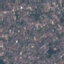
Land use / land cover class: Residential